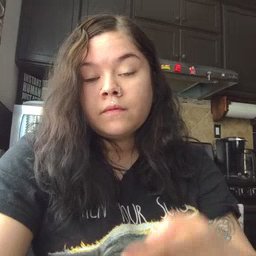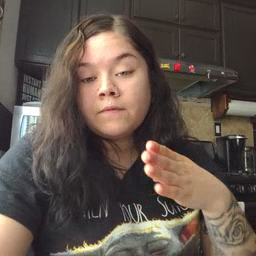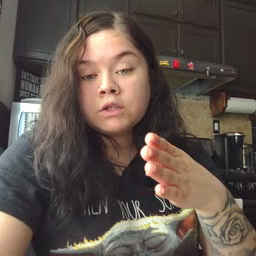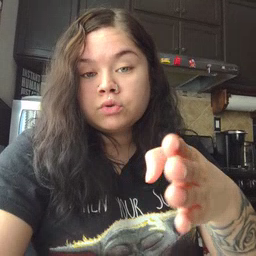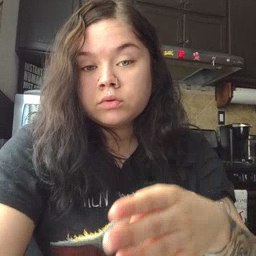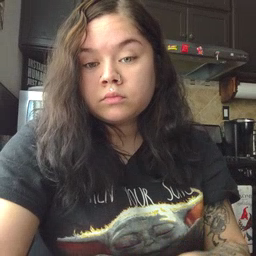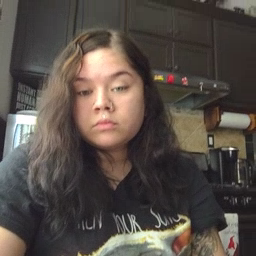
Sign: fish